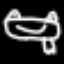
Label: frog